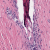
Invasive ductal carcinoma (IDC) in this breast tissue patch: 0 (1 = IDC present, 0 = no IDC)